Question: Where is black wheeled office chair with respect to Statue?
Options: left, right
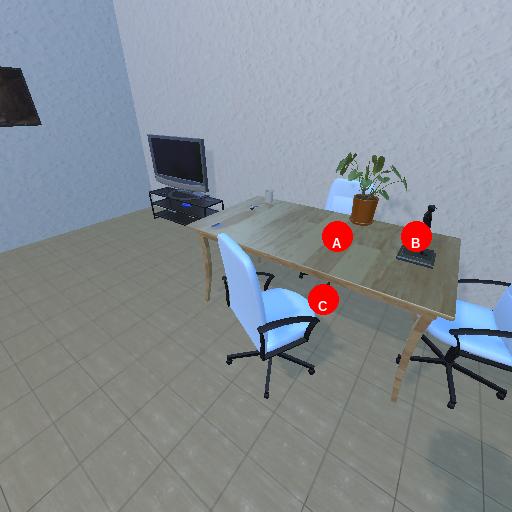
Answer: left